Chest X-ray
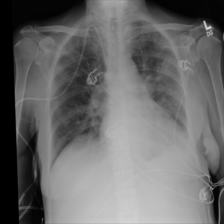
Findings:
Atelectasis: negative
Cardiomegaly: negative
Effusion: negative
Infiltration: negative
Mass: negative
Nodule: negative
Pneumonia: negative
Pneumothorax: negative
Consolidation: negative
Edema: negative
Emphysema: negative
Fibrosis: negative
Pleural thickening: negative
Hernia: negative